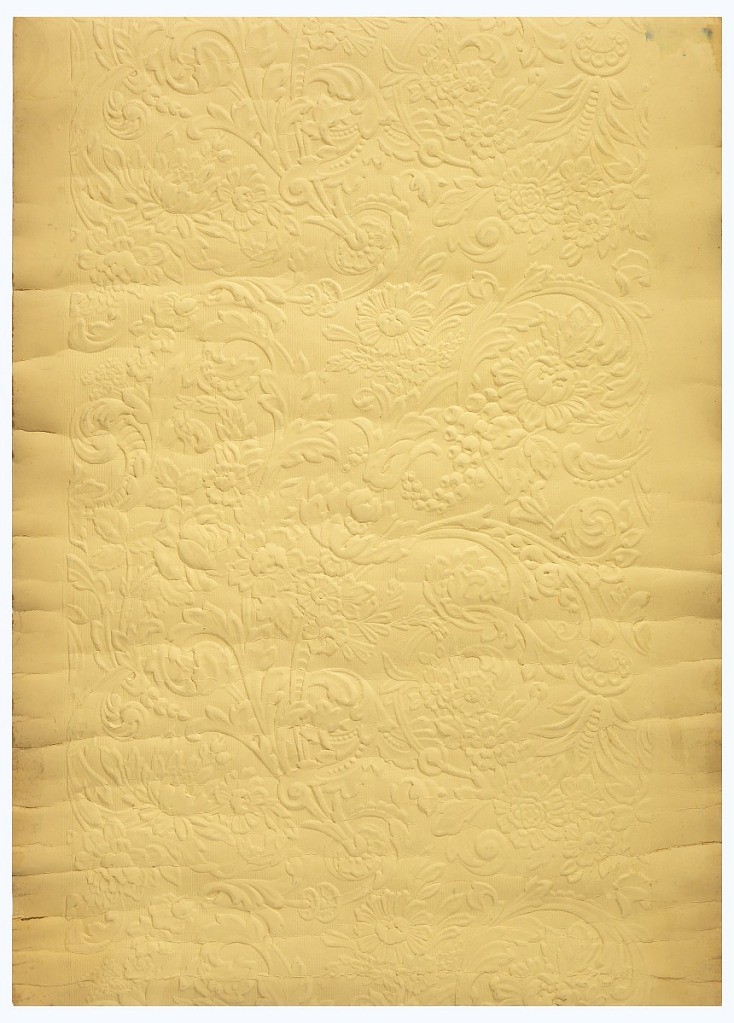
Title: Sidewall
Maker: Jeffrey & Co., 1836–1930 London, England
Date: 1875–1900
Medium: Embossed paper
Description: Heavily embossed floral and acanthus leaf pattern. Fine striated vertical lines in background.